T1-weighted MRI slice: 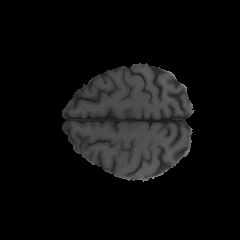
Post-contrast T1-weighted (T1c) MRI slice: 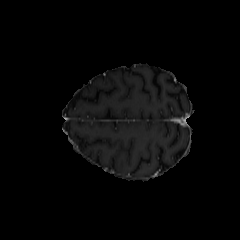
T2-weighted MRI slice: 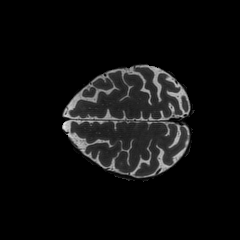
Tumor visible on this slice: yes